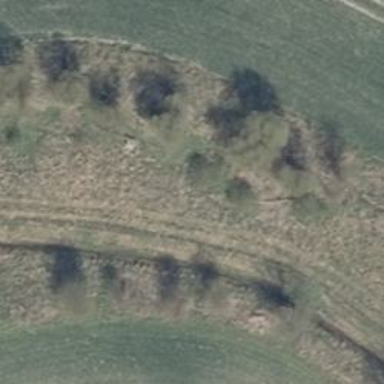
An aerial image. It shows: Row of trees in natural setting.